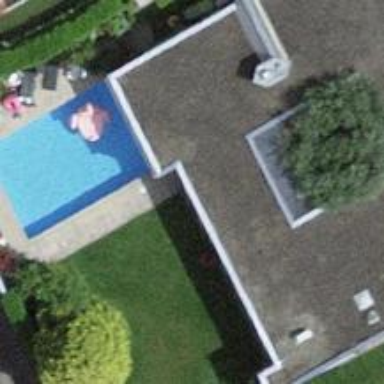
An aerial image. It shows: Swimming pool located in leisure land.